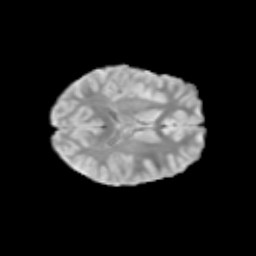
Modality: T2w
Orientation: axial
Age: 11
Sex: female
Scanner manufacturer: siemens
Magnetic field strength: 3 T
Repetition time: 3.8 s
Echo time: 0.07 s